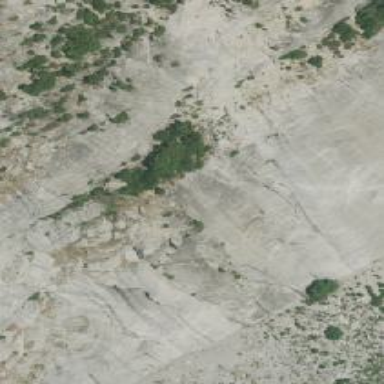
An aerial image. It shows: Natural cliff.